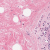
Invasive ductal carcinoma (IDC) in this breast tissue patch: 0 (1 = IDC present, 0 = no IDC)